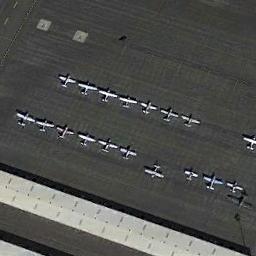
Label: airplane